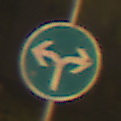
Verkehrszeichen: VorgeschriebeneFahrtrichtungRechtsOderLinks
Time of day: Night
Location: Outdoor (Urban)
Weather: Clear
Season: NotSpecified
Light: Artificial